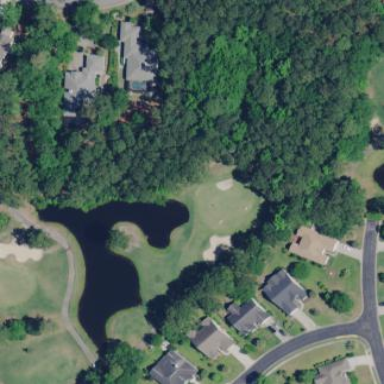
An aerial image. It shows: Golf fairway surrounded by grass.